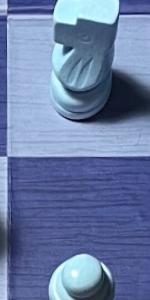
Label: Empty